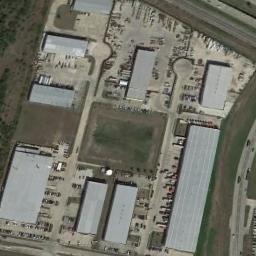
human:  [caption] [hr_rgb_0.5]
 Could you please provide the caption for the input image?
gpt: The industrial area has lots of industrial equipment, Some workshops and green areas .

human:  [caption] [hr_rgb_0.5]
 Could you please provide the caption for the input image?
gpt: There is a road between the two industrial zones .

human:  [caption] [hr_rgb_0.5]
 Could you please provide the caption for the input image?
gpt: There are some gray buildings and brown bare lawns on the industrial area .

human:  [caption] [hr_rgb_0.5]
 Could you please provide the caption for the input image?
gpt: In an industrial area, There are neatly planned factories and roads, Green belts, And parking lots for cars and trucks .

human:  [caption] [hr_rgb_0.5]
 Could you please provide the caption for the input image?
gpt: Numerous houses of different shapes and sizes are in the industrial area .